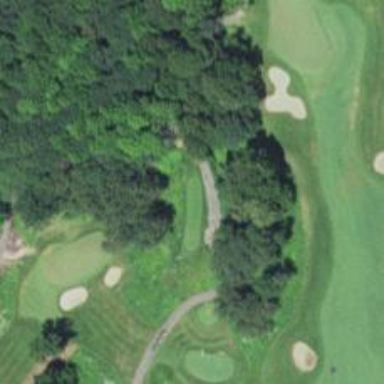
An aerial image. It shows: Grassy area designated as golf tee.